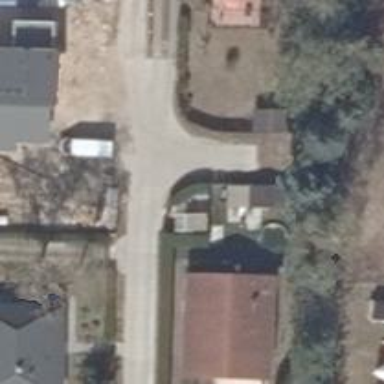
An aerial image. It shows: Residential road.